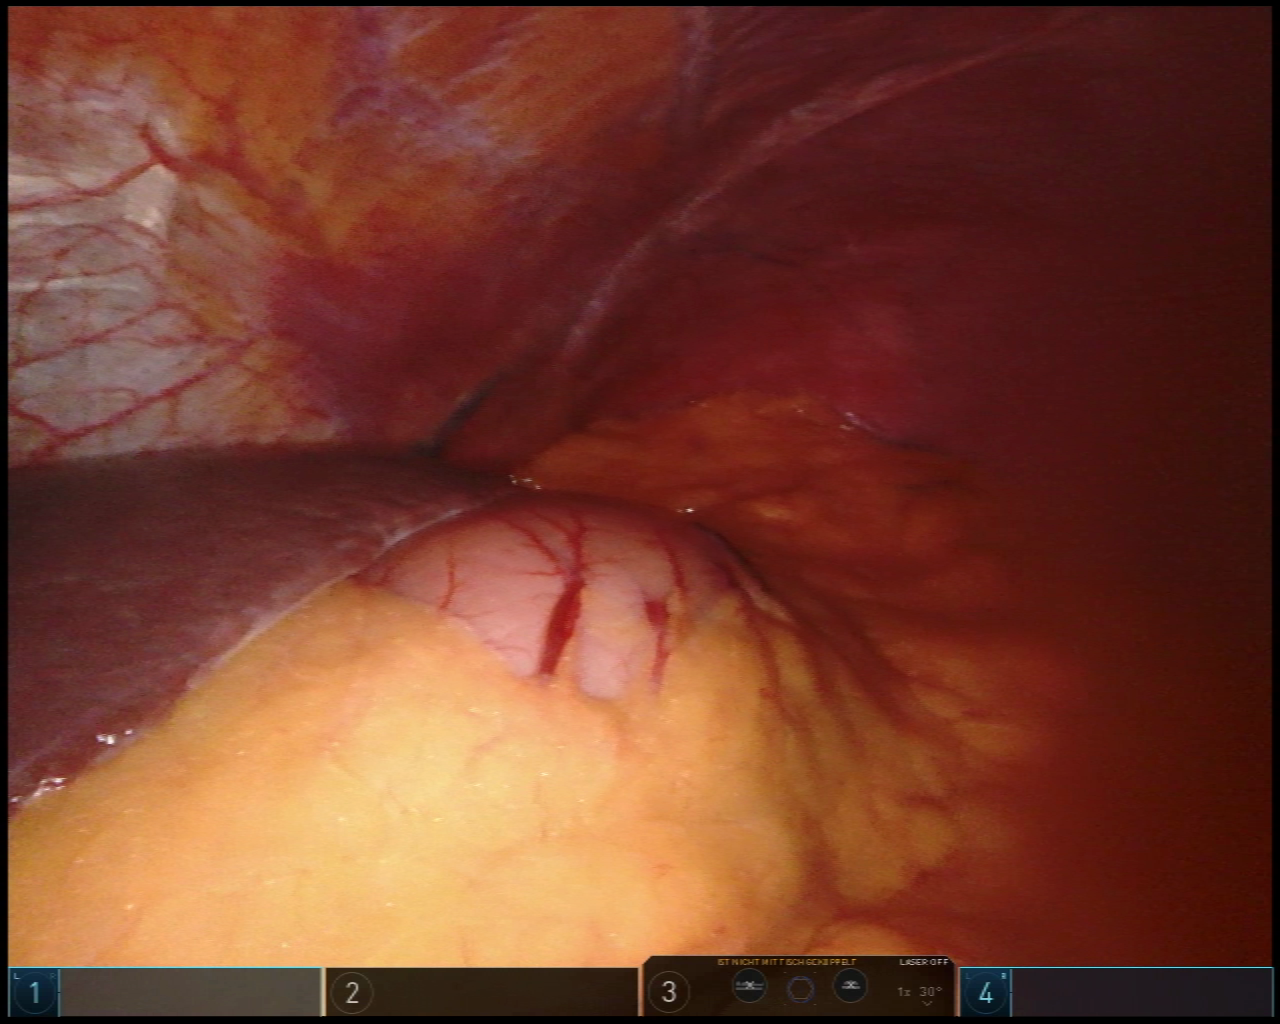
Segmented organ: stomach
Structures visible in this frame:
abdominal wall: yes
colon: no
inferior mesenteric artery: no
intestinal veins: no
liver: yes
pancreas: no
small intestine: no
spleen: no
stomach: yes
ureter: no
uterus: no
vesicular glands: no